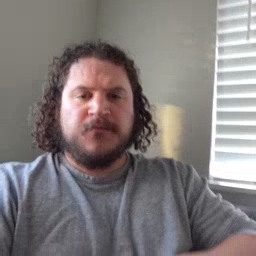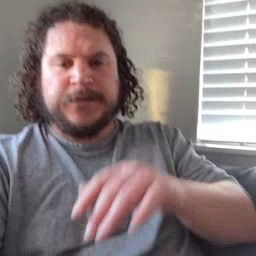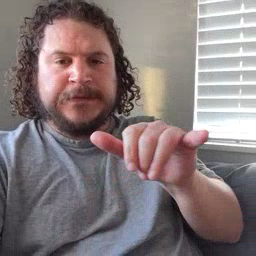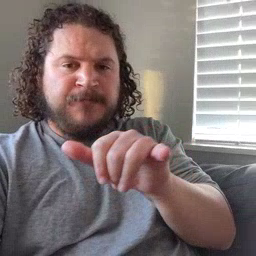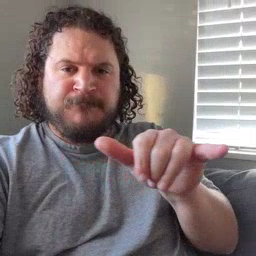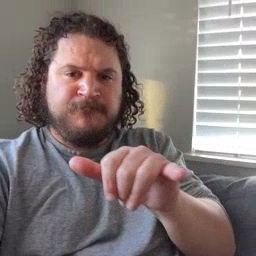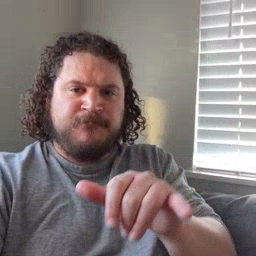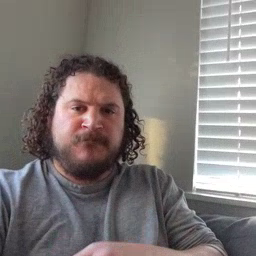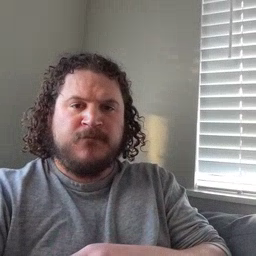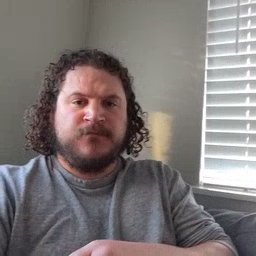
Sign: same